Question:
This is an image of my 'build.gradle' file of the app level and is it's clear, I am getting some compatibility error.
I tried a few different dependencies for facebook login but I got the same error and neither am I able to find a proper documentation with information of proper dependency for every build version.
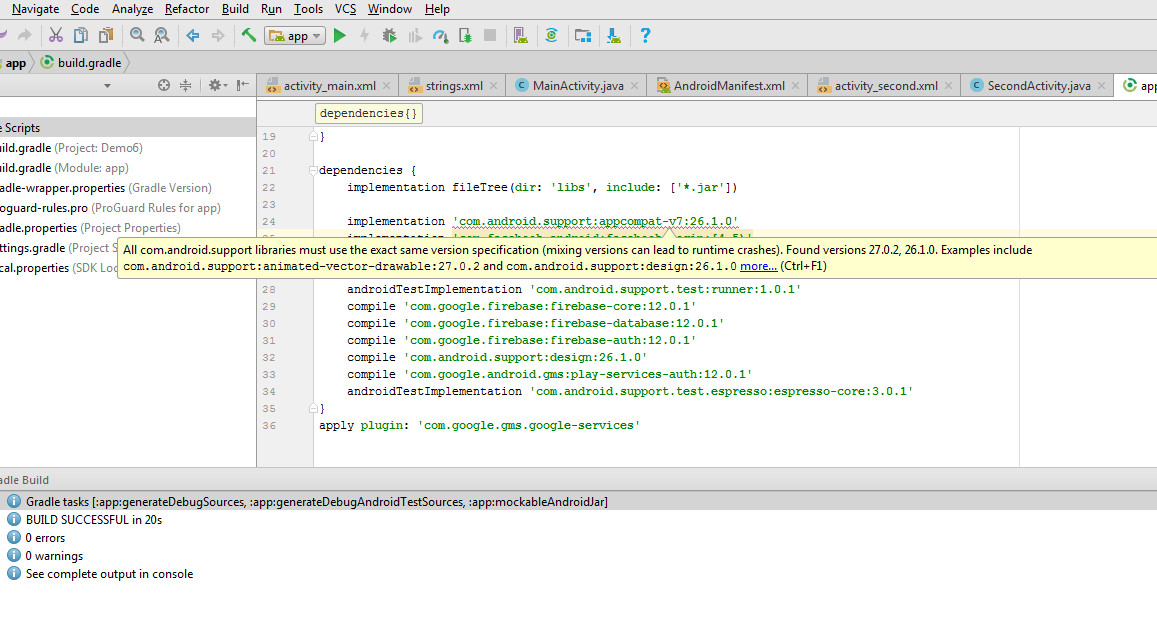
Answer: 'dependencies'
'''
configurations.all {
resolutionStrategy.eachDependency { DependencyResolveDetails details ->
def requested = details.requested
if (requested.group == 'com.android.support') {
if (!requested.name.startsWith("multidex")) {
details.useVersion "26.0.1"
}
}
}
}
'''